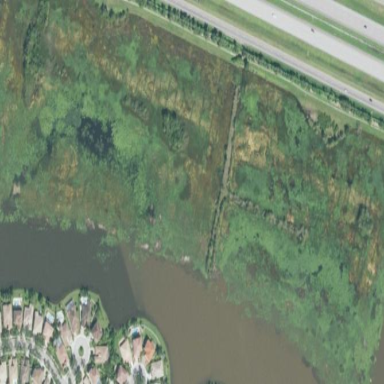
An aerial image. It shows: Wetland area characterized by wet meadow.